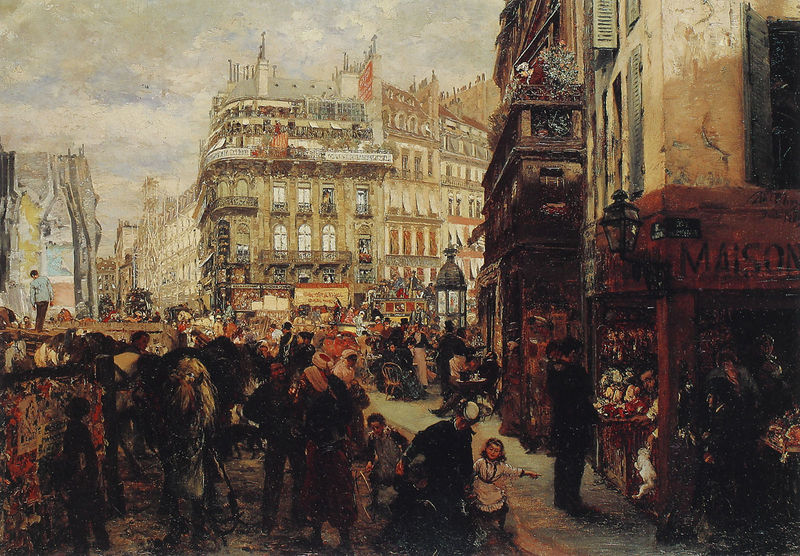
Titel: Pariser Wochentag
Künstler: Adolph Menzel
Institution: Düsseldorf, Kunstmuseum
Schlagwörter: himmel, wolken, menschen, stadt, cafe, frankreich, laterne, männer, paris, schwarz, straße, stuhl, gebäude, ansammlung, masse, menge, teppich, öl, häuser, realismus, sessel, bühne, kinder, pferd, hase, fassaden, gasse, passanten, geschäfte, läden, markt, treiben, menzel, gassen, durcheinander, auflauf, menschenmasse, menschenmenge, marktplatz, kaufen, hauptplatz, hochhaus, innenstadt, hochhäuser, maison, mehrstöckig, adolf menzel, gewimmel, adolph menzel, markttreiben, crowd, zinshaus, stadttreiben, bolkon